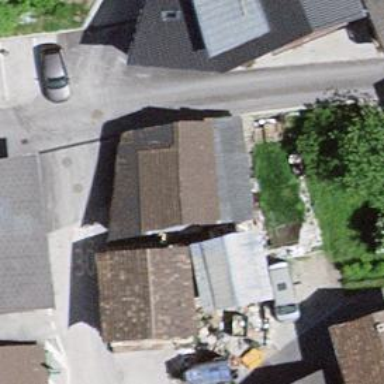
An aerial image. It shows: Simple and straightforward house.